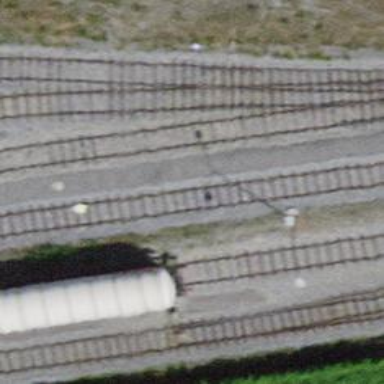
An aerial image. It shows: Single railway spur track.